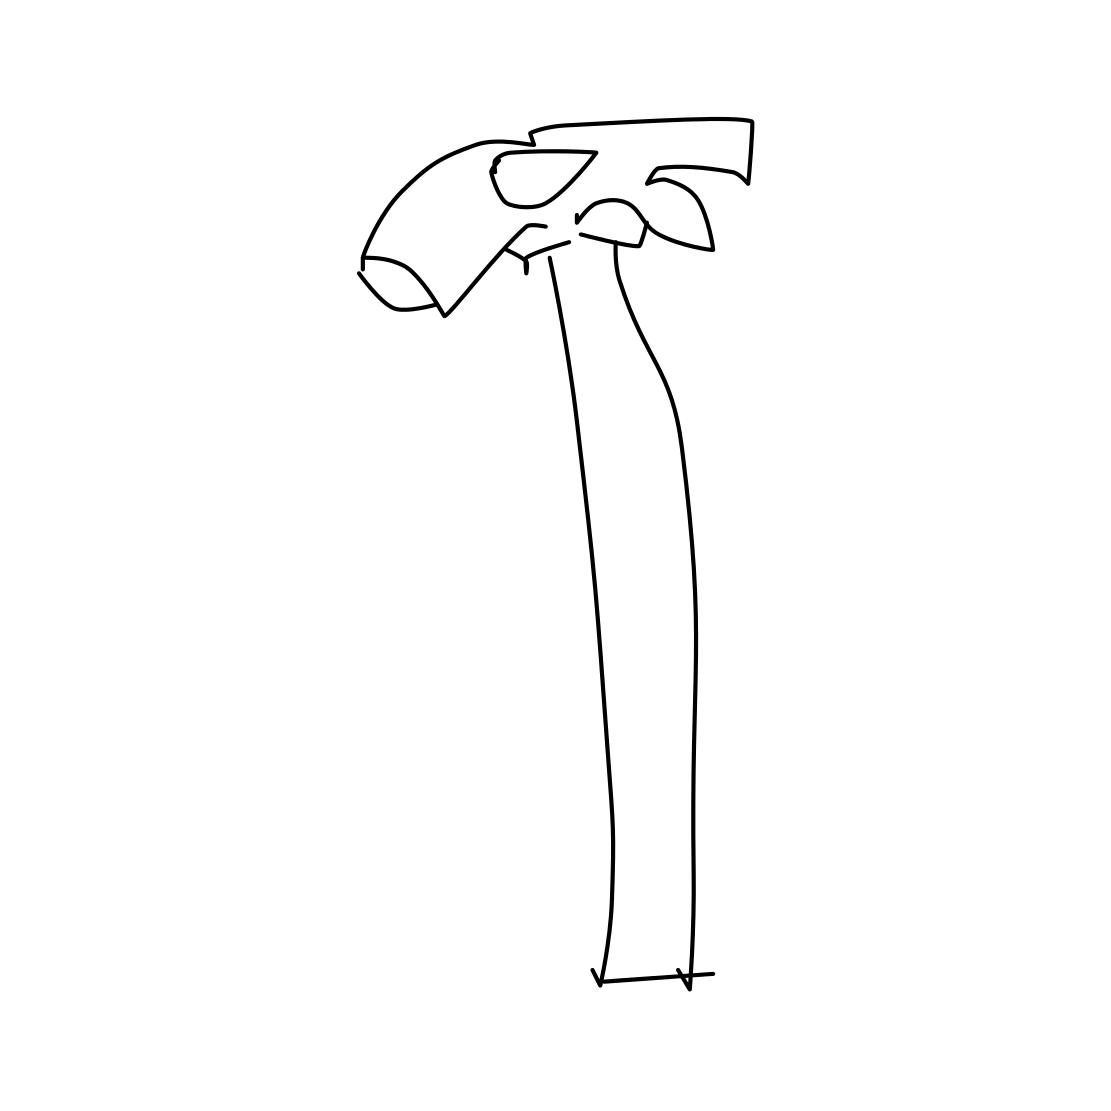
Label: hammer